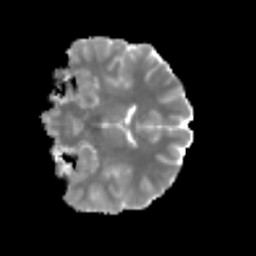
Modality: MD
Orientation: coronal
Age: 25
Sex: male
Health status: healthy
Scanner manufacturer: siemens
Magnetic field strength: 3 T
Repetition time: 3.6 s
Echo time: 0.092 s